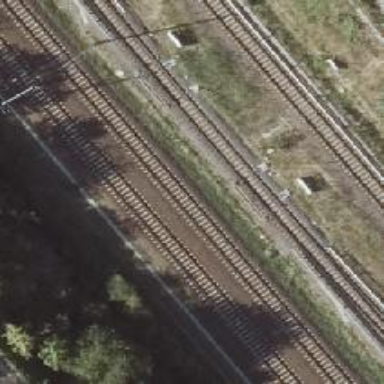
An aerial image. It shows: Railway signal.